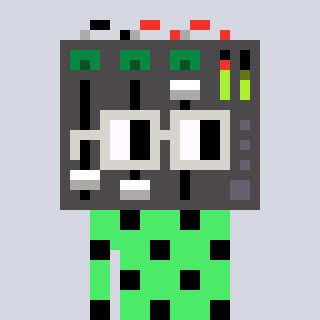
a pixel art character with square light gray glasses, a mixer-shaped head and a teal-colored body on a cool background